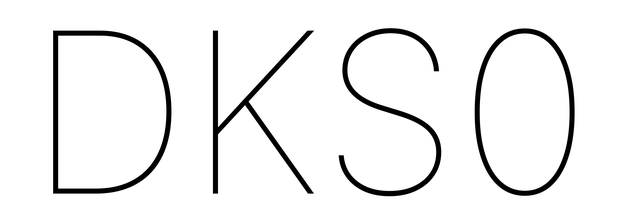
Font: Inter_Thin